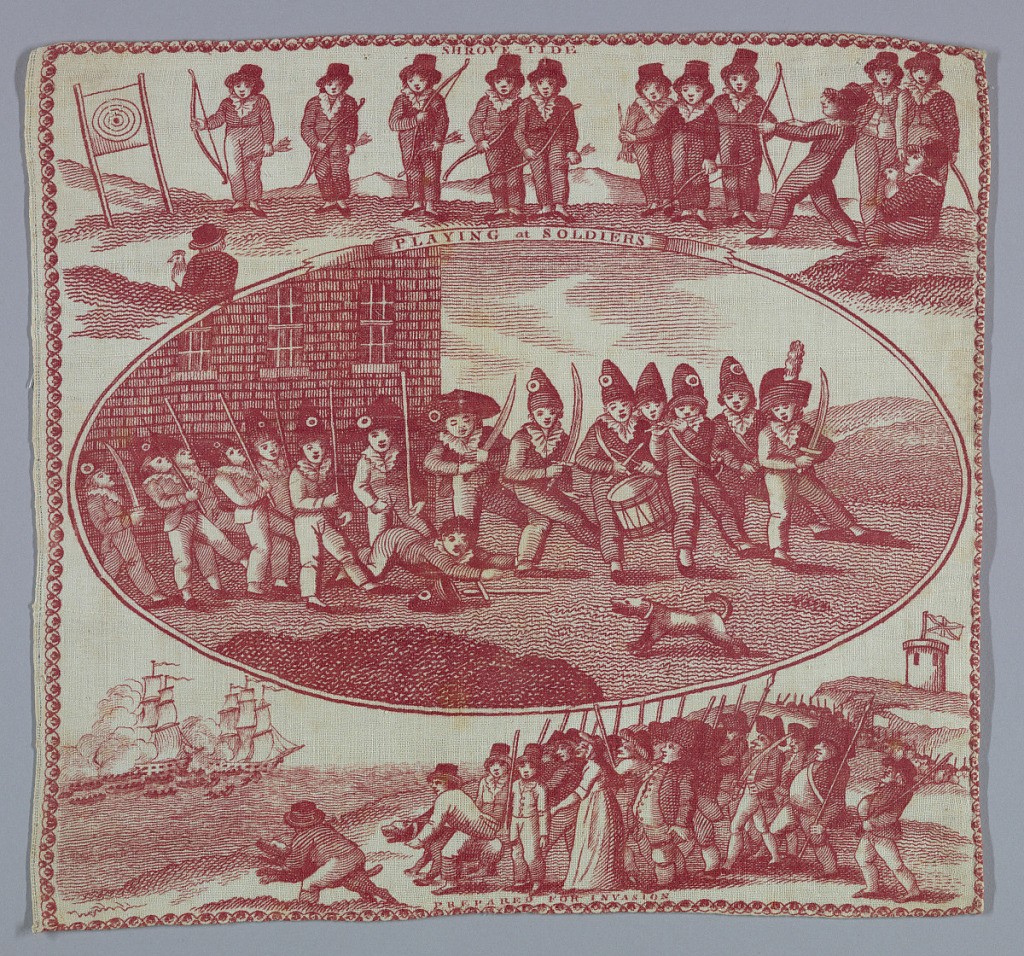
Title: Playing at Soldiers
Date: ca. 1800
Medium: cotton Technique: printed on plain weave
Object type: Square
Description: Small square of cream-colored cotton, printed, copperplate, in red. Three scenes: center, in oval - boys in a schoolyard "Playing at Soldiers [inscription above].  At top, boys with bows and arrows, shooting the target; inscription above "Shrove Tide." Bottom, group of boys and older people on shore, with sticks and swords, looking at battle at sea between two sailing ships. Inscription: "Prepared for Invasion."